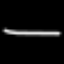
Label: line